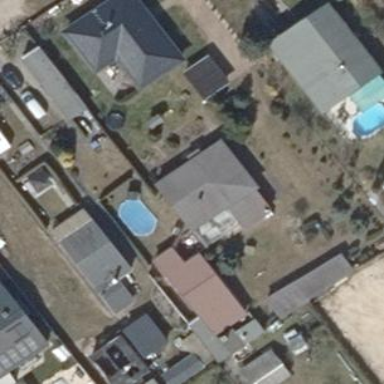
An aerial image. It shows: Detached building with hipped roof shape.